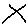
Label: line